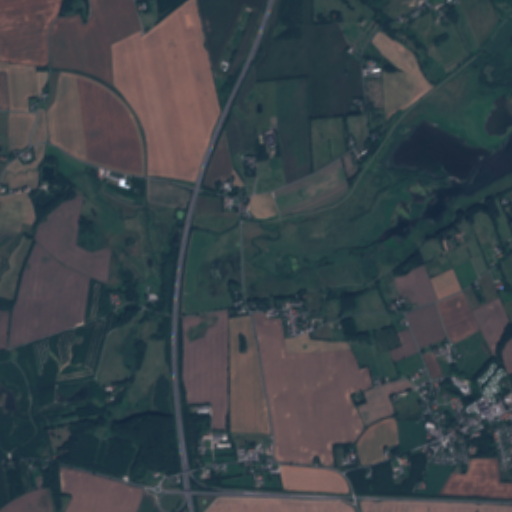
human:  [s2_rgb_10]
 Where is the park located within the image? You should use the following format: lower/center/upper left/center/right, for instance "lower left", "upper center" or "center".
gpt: The park is located in the upper center of the image.
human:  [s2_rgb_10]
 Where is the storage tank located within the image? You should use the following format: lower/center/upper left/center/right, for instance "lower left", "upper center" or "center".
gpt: The storage tank is located in the lower center of the image.
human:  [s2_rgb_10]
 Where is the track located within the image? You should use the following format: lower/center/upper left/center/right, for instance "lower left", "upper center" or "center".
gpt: There is no track in the image.